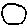
Label: circle